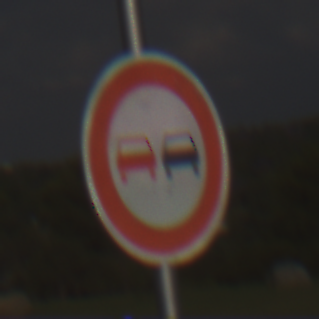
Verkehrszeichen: Ueberholverbot
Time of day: MorningAfternoon
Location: Outdoor (Nature)
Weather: PartlyCloudy
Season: NotSpecified
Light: Natural